Field crop: maize
Growth stage: 1
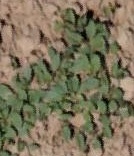
Species: convolvulus